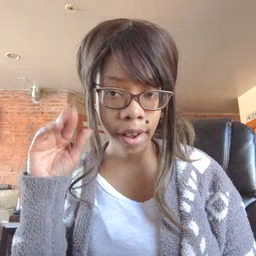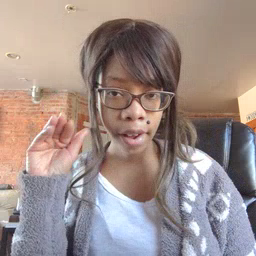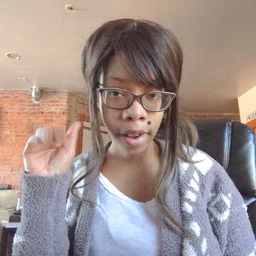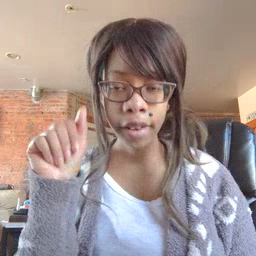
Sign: bye